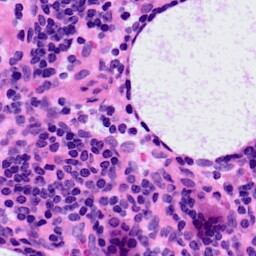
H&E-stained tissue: LymphNode